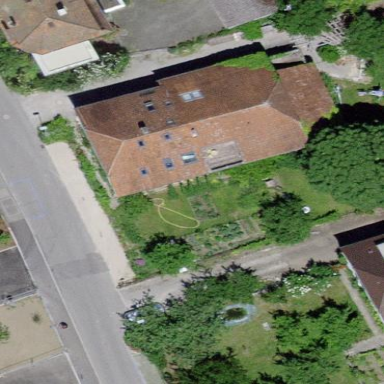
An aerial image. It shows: Farm building.